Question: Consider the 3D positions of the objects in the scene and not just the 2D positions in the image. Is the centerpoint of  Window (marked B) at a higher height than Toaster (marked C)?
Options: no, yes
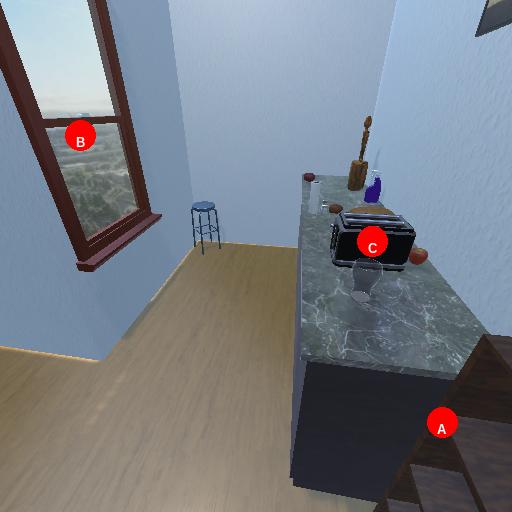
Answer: no